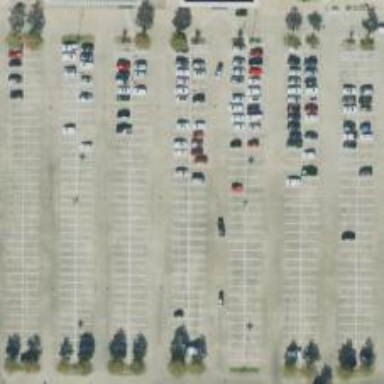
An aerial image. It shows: Parking space is available.